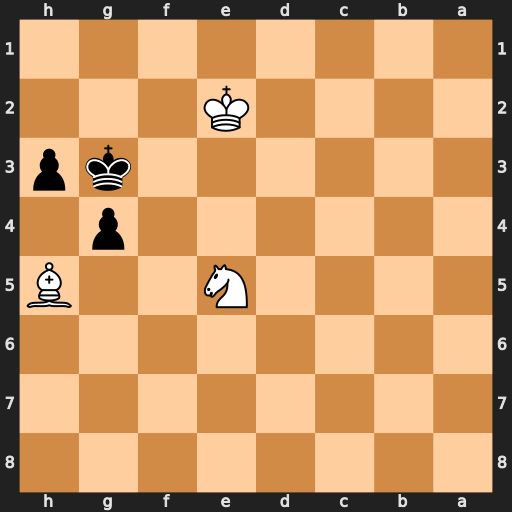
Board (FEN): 8/8/8/4N2B/6p1/6kp/4K3/8
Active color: b
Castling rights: -
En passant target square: -
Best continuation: h2 Ke3 h1=Q